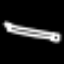
Label: pencil